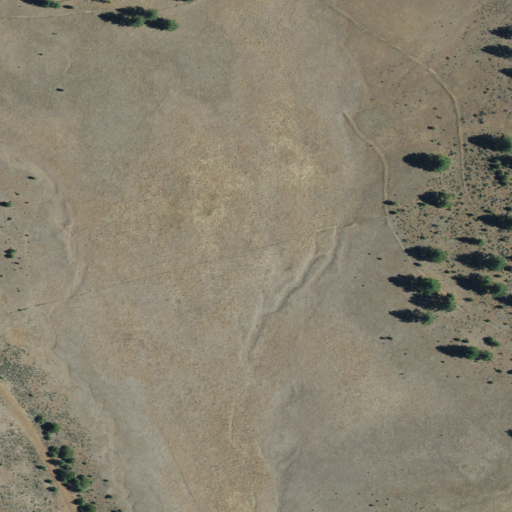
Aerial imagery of plain(s) in California named Smith Flat containing shrub, grassland, herbaceous wetlands, and evergreen forest